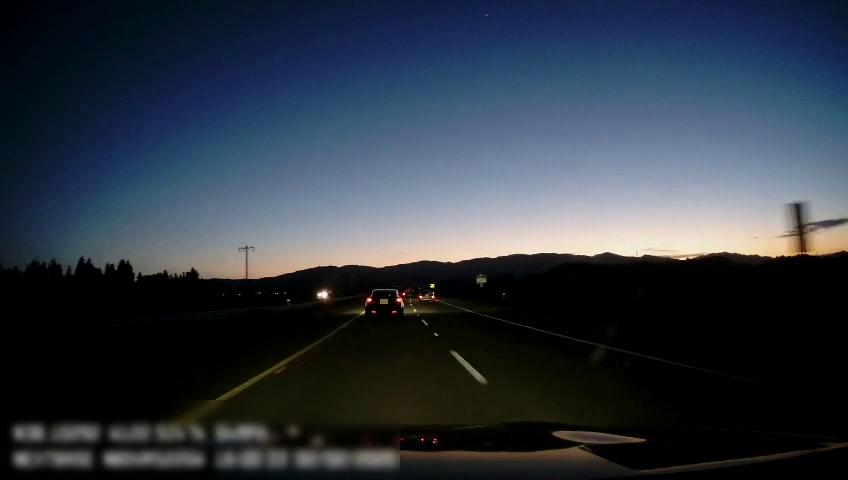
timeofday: Dusk/Dawn/Twilight
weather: Sunny
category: Drivable Space
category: Vehicles | Car
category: Vehicles | Car
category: Vehicles | SUV
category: Lanes | Current Lane
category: Lanes | Current Lane
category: Lanes | Alternate Lane
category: Traffic | Signs